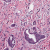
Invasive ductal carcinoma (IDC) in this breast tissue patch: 1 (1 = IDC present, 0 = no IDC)